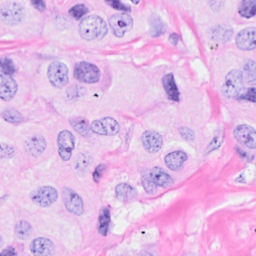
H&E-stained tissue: Breast